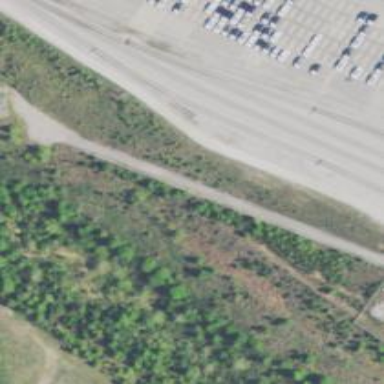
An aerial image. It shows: Rail spur service.